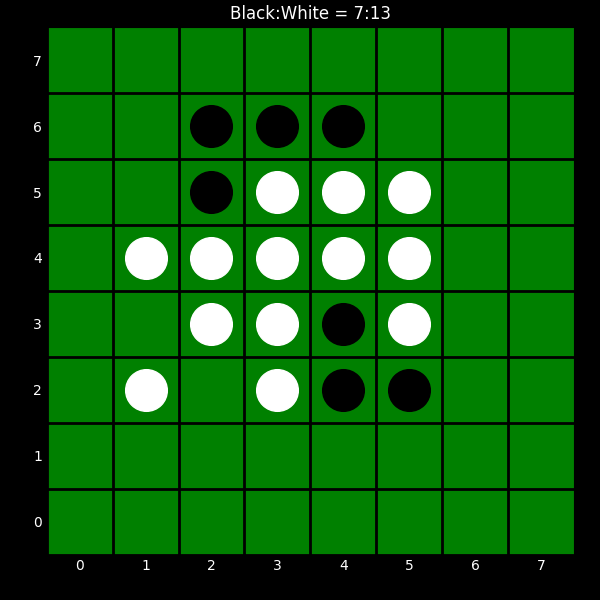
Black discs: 7
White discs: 13